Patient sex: F
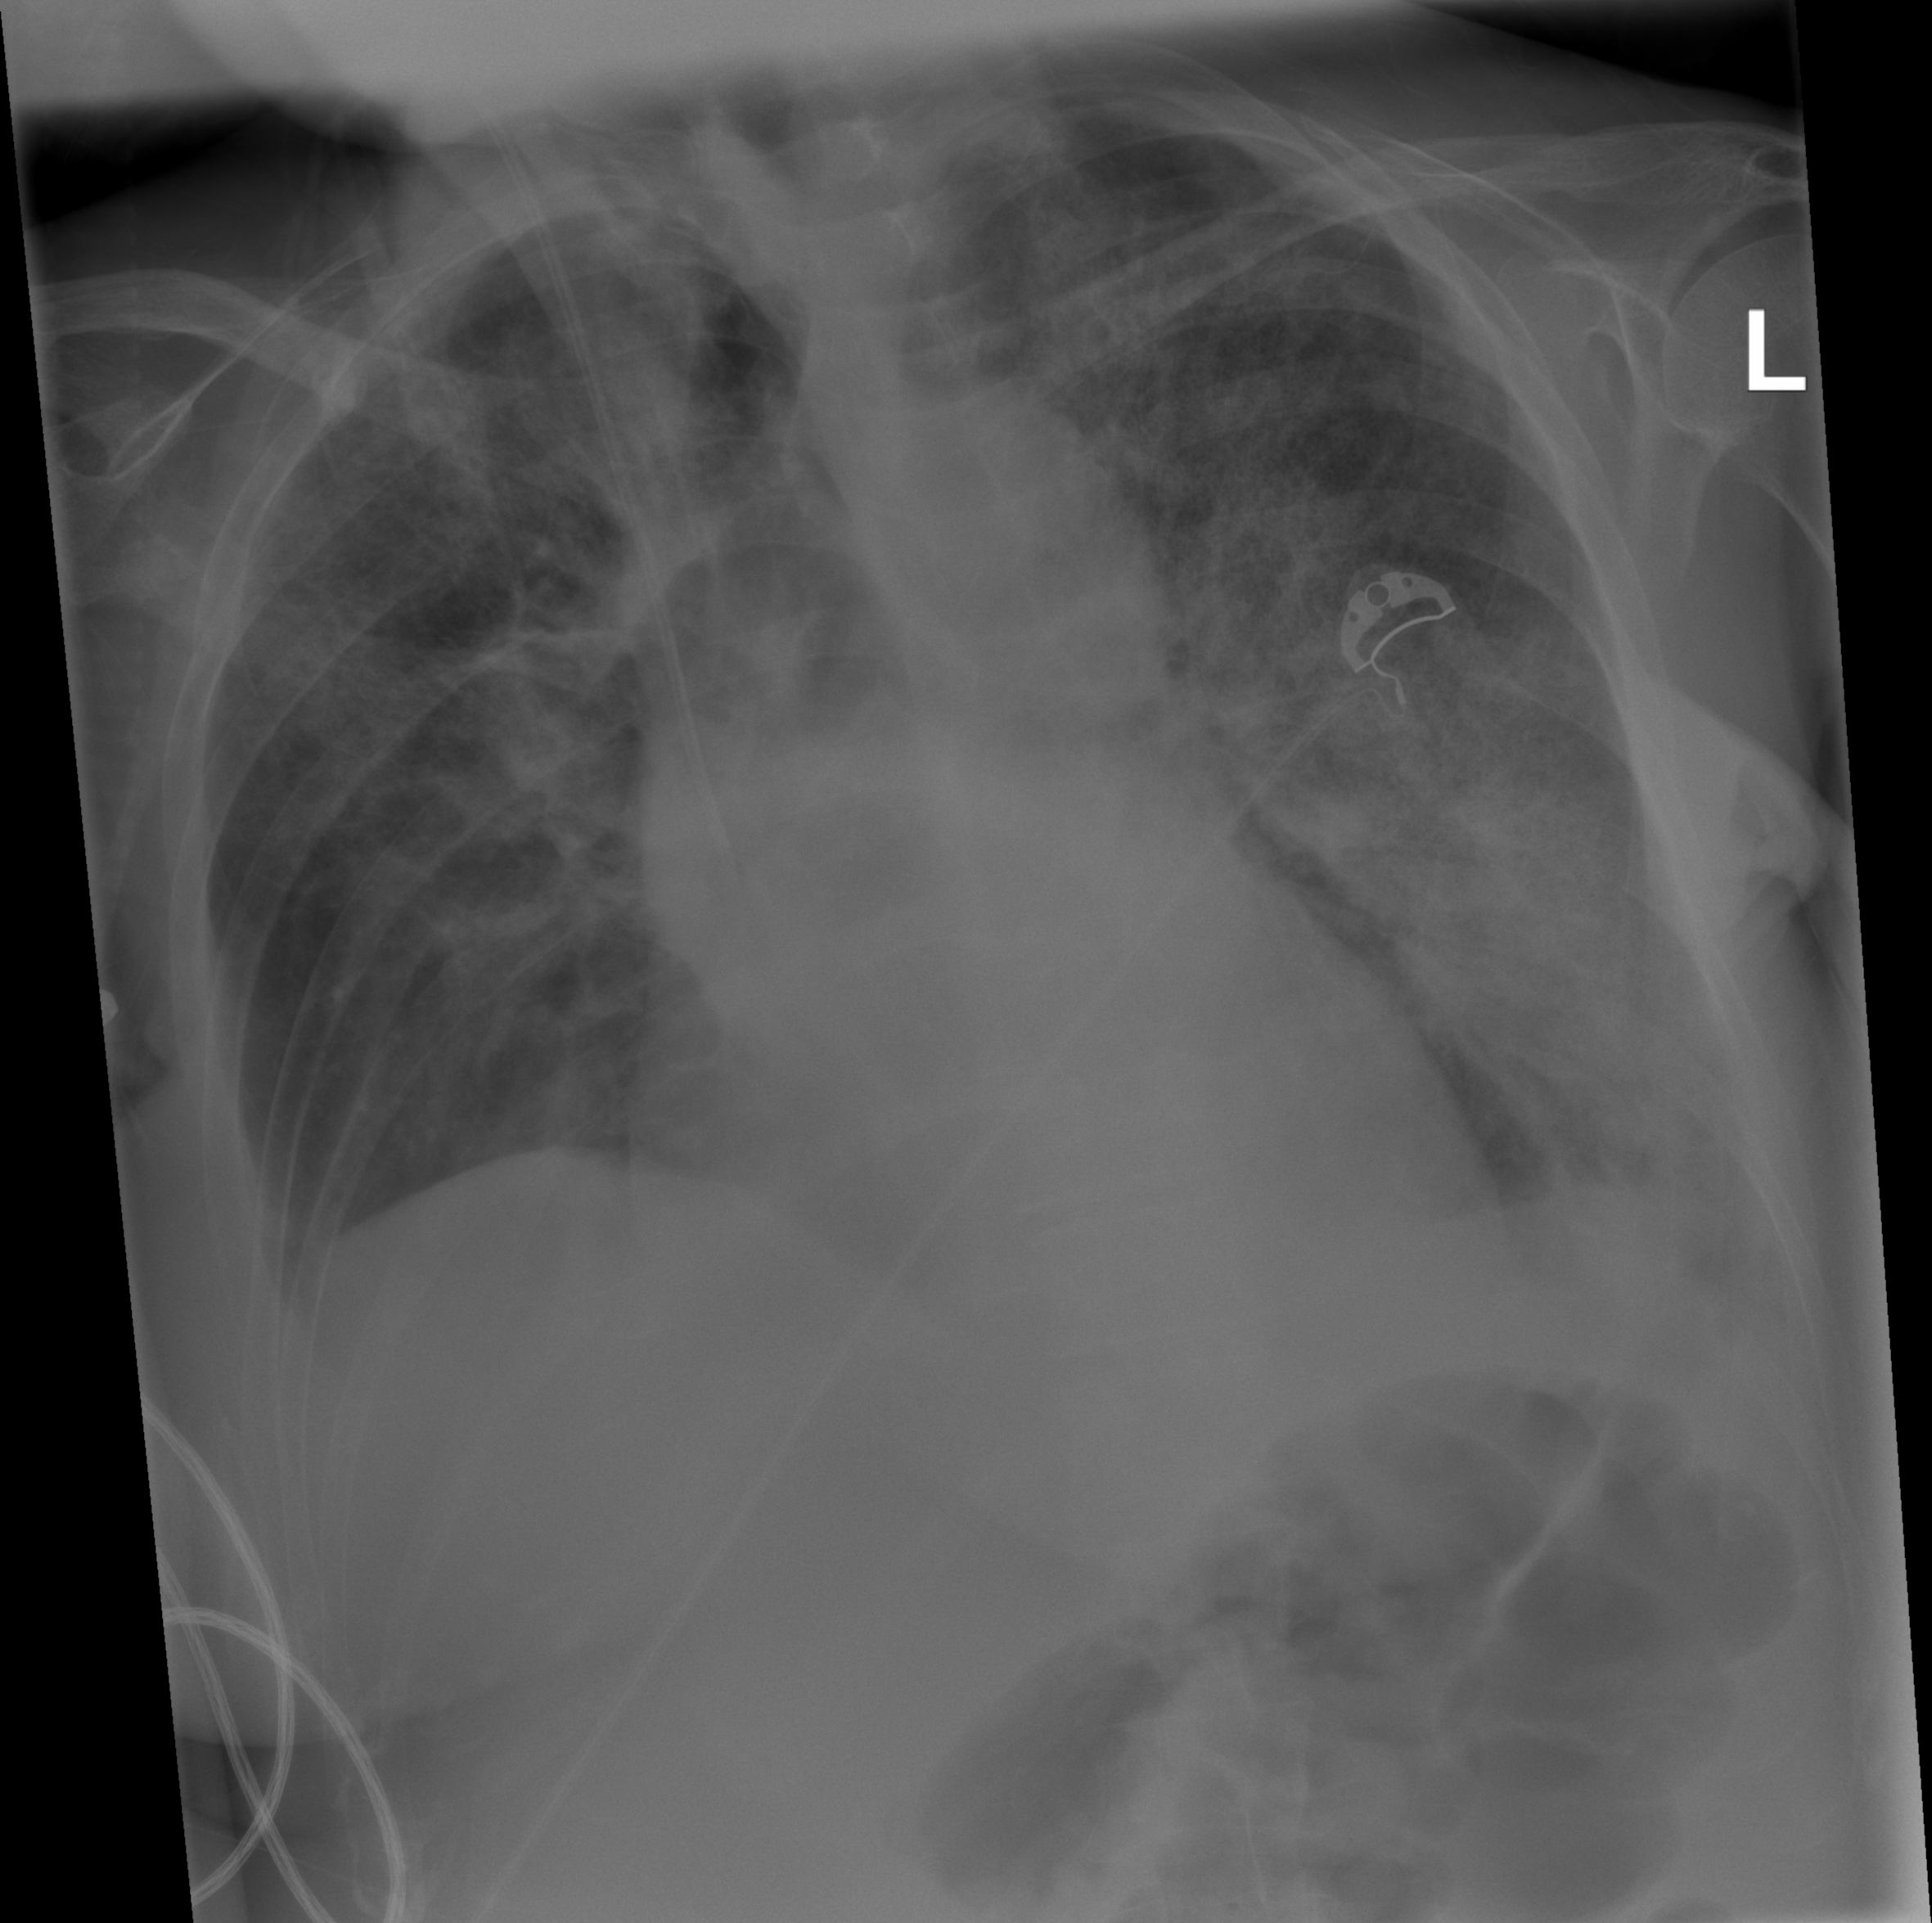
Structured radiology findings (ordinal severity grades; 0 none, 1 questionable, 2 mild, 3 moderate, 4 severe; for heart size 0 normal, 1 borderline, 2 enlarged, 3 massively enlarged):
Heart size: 0
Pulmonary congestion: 0
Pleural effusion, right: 0
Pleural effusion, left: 1
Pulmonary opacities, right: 2
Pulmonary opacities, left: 3
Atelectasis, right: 2
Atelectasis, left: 3